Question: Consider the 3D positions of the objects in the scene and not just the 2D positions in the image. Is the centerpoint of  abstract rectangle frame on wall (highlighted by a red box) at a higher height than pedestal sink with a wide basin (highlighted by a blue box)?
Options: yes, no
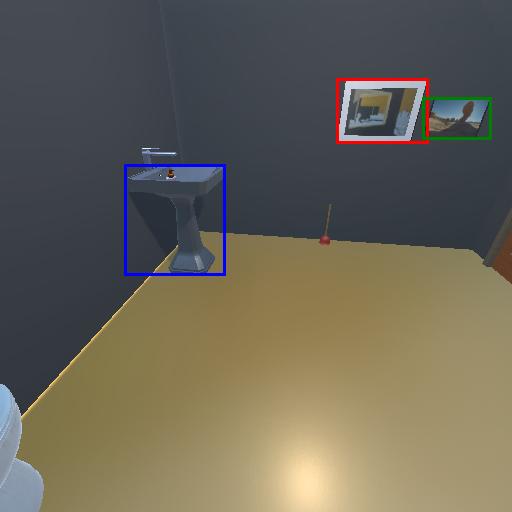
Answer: yes